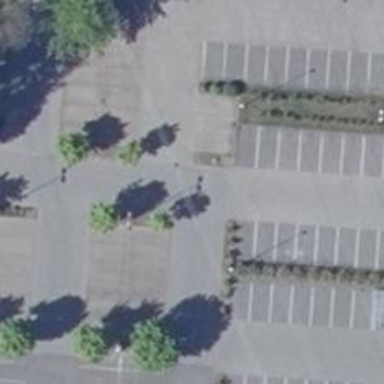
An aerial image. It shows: Parking aisle designated as service road.